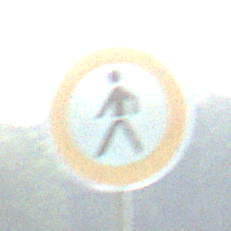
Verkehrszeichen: VerbotFussgaenger
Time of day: SunriseSunset
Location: Outdoor (Nature)
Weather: PartlyCloudy
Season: NotSpecified
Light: Natural